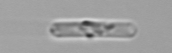
Label: Cerataulina_pelagica